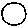
Label: circle